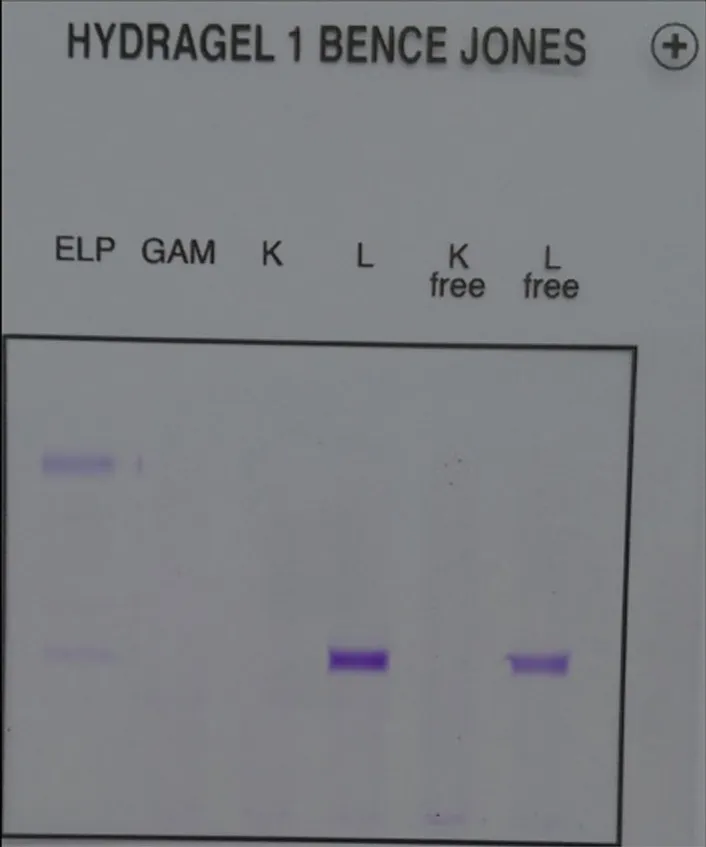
The immunofixation urine test showing lambda free light chain isotypes.
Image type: pathology (immunostaining)